Question: Here are two simple queries:
'''
SELECT EntityID, EntityName FROM EntityRelations.Entities
WHERE EntityID IN (SELECT ModifiedByEntityID FROM EntityRelations.AssistanceFlags af WITH (nolock)
JOIN EntityRelations.Entities et WITH (nolock) ON af.EntityId = et.EntityId
WHERE ModifiedDate BETWEEN '6/1/12 3:00 AM'
AND '8/1/12 2:59 AM')
SELECT EntityName, Note, ModifiedByEntityID, ModifiedDate FROM EntityRelations.AssistanceFlags af WITH (nolock)
JOIN EntityRelations.Entities et WITH (nolock) ON af.EntityId = et.EntityId
WHERE ModifiedDate BETWEEN '6/1/12 3:00 AM'
AND '8/1/12 2:59 AM'
ORDER BY ModifiedDate ASC
'''

The first gives a small table of names that I'd LIKE to slip into the second query into the ModifiedByEntityID field, having the names appear instead of the number.
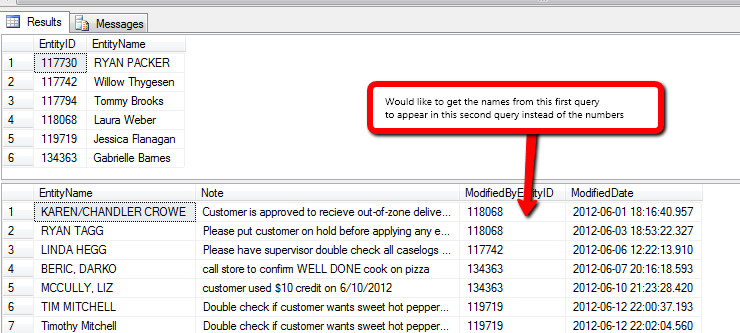
Answer: '''
SELECT EntityName, Note, X.EntityName , ModifiedByEntityID, ModifiedDate FROM EntityRelations.AssistanceFlags af WITH (nolock)
JOIN EntityRelations.Entities et WITH (nolock) ON af.EntityId = et.EntityId
LEFT OUTER JOIN (SELECT EntityID, EntityName FROM EntityRelations.Entities
WHERE EntityID IN (SELECT ModifiedByEntityID FROM EntityRelations.AssistanceFlags af WITH (nolock)
JOIN EntityRelations.Entities et WITH (nolock) ON af.EntityId = et.EntityId
WHERE ModifiedDate BETWEEN '6/1/12 3:00 AM'
AND '8/1/12 2:59 AM'))X ON X.EntityID = ModifiedByEntityID
WHERE ModifiedDate BETWEEN '6/1/12 3:00 AM'
AND '8/1/12 2:59 AM'
ORDER BY ModifiedDate ASC
'''
EDIT by JerryB: I was getting an ambiguous EntityName message, so I adapted it to this, and it's working perfectly, thanks:
'''
DECLARE @FROM DATETIME, @TO DATETIME
SET @FROM = '6/1/12 3:00 AM'
SET @TO = '8/1/12 3:00 AM'
SELECT et.EntityName, Note, X.EntityName "CSR", ModifiedDate FROM EntityRelations.AssistanceFlags af WITH (nolock)
JOIN EntityRelations.Entities et WITH (nolock) ON af.EntityId = et.EntityId
LEFT OUTER JOIN (SELECT EntityID, EntityName FROM EntityRelations.Entities
WHERE EntityID IN (SELECT ModifiedByEntityID FROM EntityRelations.AssistanceFlags af WITH (nolock)
JOIN EntityRelations.Entities et WITH (nolock) ON af.EntityId = et.EntityId
WHERE ModifiedDate BETWEEN @FROM AND @TO))X ON X.EntityID = af.ModifiedByEntityID
WHERE ModifiedDate BETWEEN @FROM AND @TO
ORDER BY ModifiedDate ASC
'''